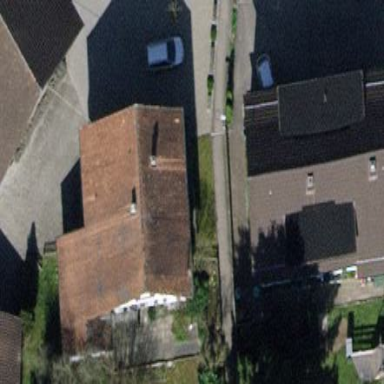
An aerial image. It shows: Detached building with gabled roof.